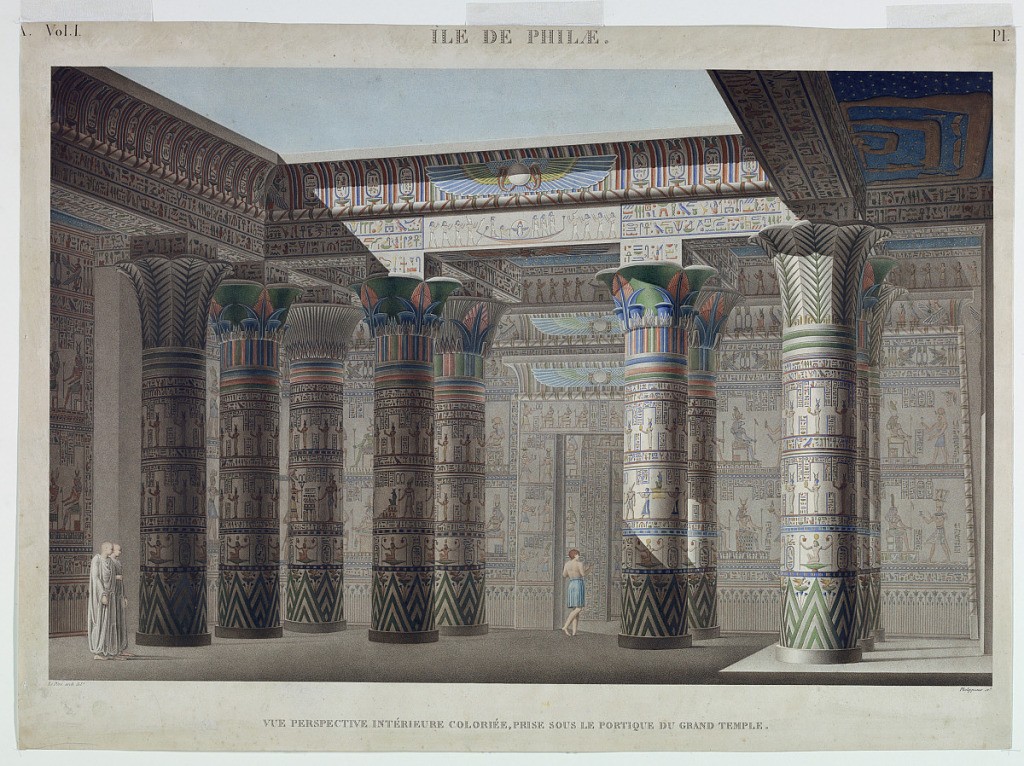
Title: Ile de Philae
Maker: Antoine Phelippeaux, French, 1767 - after 1830
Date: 1818–1828
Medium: Aquatint on paper
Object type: Print
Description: Open Egyptian court with massive columns, two figures at  left, one at center. Top margin: "Ile de Philae." Center margin: "Vue perspective interieure coloriée, prise sous le portique du grant temple."